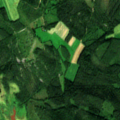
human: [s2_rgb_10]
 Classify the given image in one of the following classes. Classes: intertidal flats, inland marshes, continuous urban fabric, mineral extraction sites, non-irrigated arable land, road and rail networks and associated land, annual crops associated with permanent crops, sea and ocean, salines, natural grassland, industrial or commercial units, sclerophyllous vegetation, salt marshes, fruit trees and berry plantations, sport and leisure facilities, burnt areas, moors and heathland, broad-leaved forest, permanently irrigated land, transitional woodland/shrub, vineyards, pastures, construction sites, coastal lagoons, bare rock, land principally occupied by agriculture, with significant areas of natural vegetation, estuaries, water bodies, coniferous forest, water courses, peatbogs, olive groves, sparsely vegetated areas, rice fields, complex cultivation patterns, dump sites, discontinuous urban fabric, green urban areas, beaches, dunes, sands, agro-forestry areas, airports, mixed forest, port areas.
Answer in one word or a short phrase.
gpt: non-irrigated arable land, coniferous forest, mixed forest, transitional woodland/shrub, peatbogs